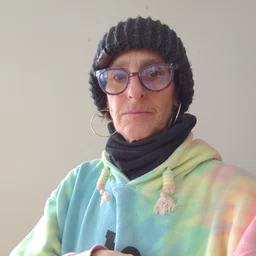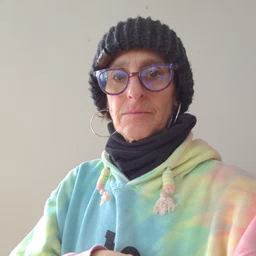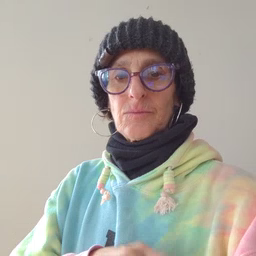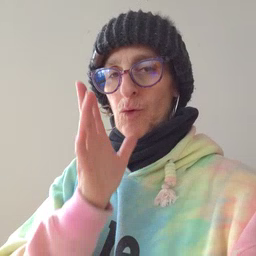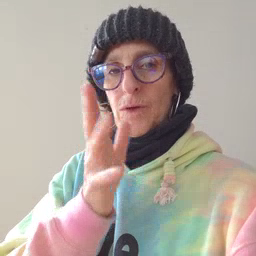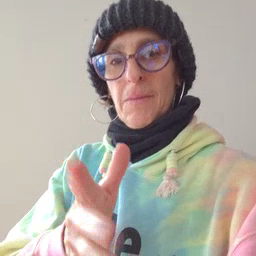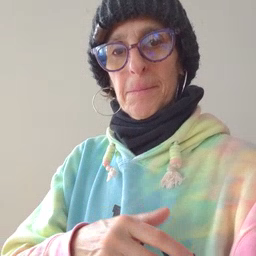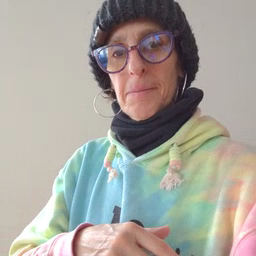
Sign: grandma